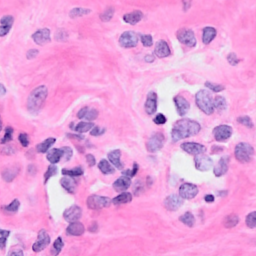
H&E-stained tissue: Breast